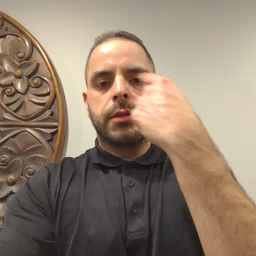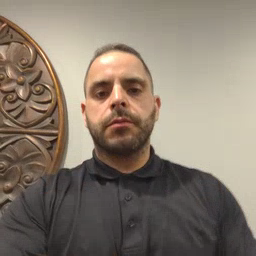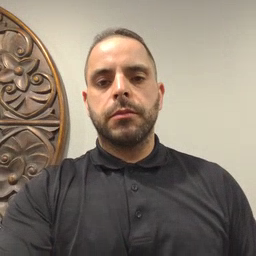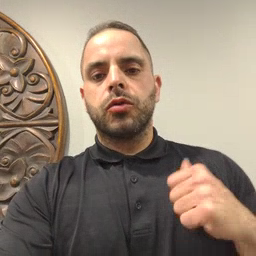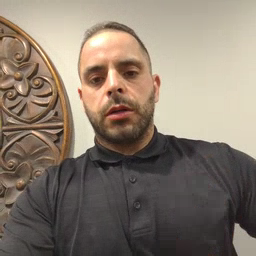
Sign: jacket